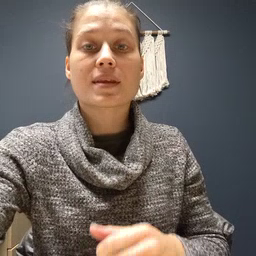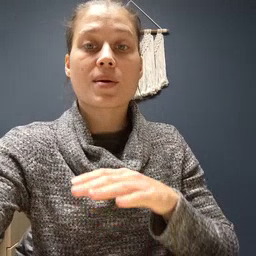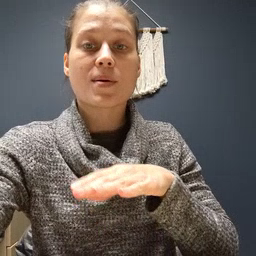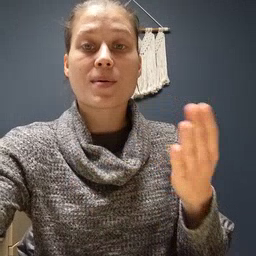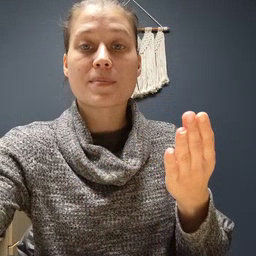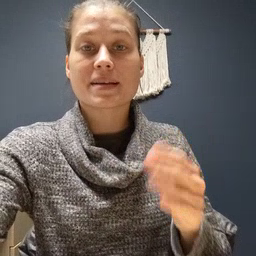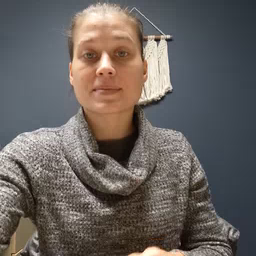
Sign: open